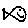
Label: fish